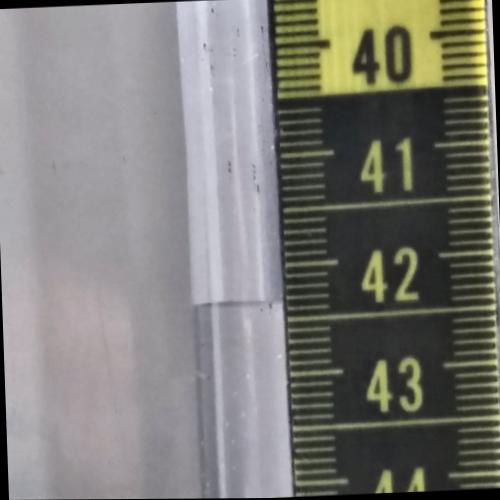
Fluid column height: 42.3 cm